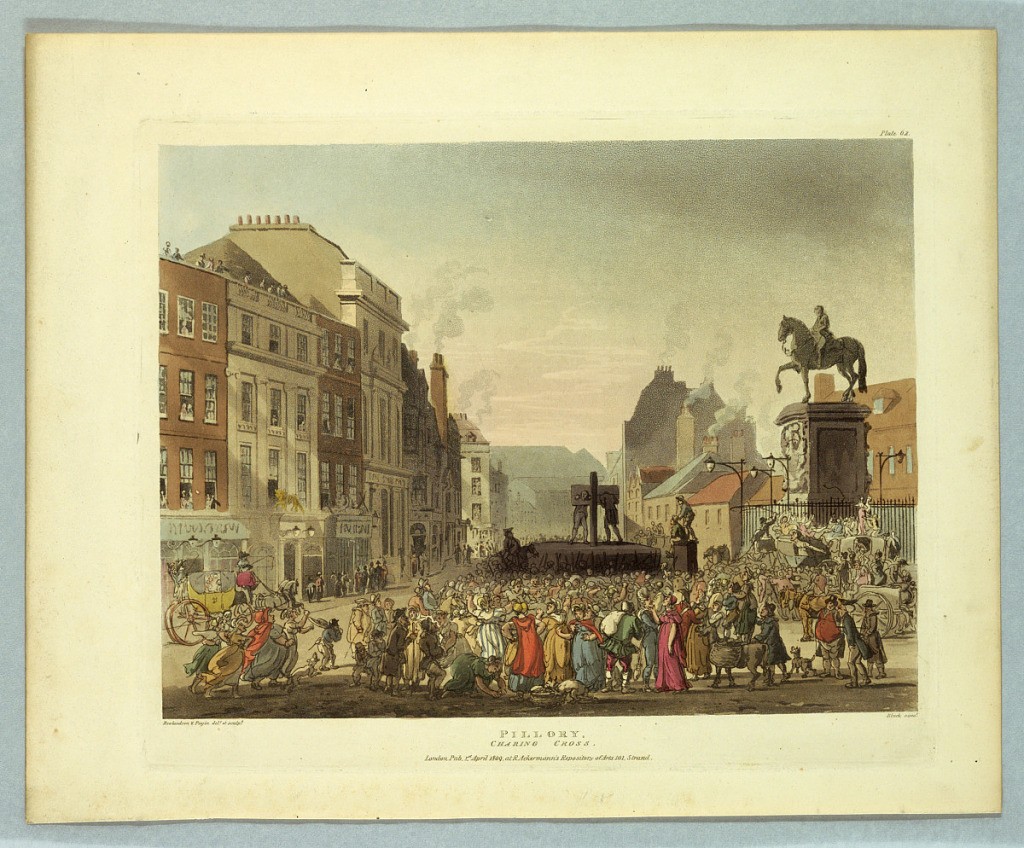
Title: Pillory, Charing Cross, from "Ackermann's Repository"
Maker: Thomas Rowlandson, British, 1756–1827
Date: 1809
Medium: Aquatint, brush and watercolor on paper
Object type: Print
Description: Pillory with two men in it, center of the square, on a platform. A large motley crowd. Equestrian statue, right. Title, artists', and publisher's names below.